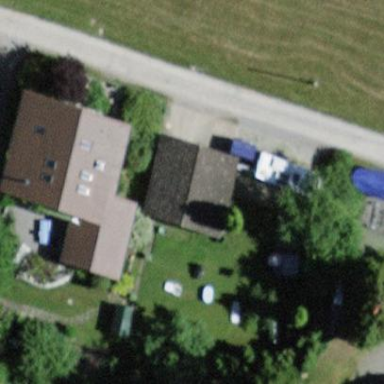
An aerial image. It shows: Garage building.